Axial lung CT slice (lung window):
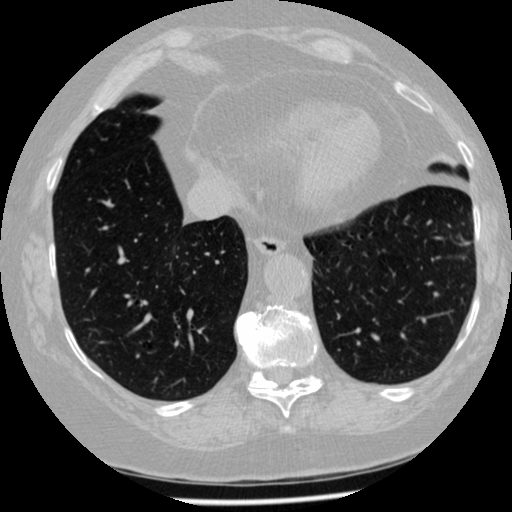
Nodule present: no